Question: I want to add an image (png) this way:
'''
#leftCorner {
-fx-background-image: url("images/backgroundTrain2.png");
-fx-background-repeat: stretch;
-fx-background-size: 150.0 71.0;
-fx-background-position: center center;
}
'''
the problem is that I loose the transparency of the white part of the image.
Can somebody tell me what I can do that it stays transparent?

thats the picture i try to add as background
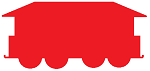
Answer: I use '-fx-background-color:transparent' to set pngs on my Buttons and transparency works. Try this.